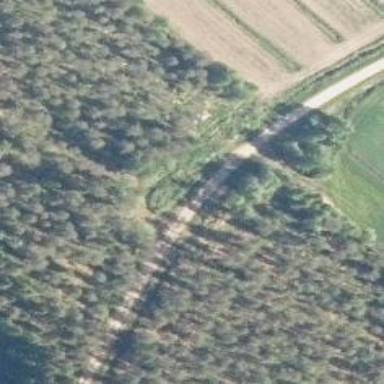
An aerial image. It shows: Unclassified road with grade 2 track type.